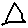
Label: triangle